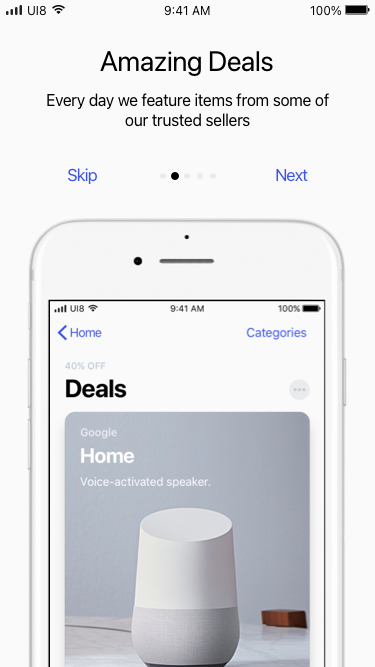
Text in this UI design:
Next
Skip
Every day we feature items from some of our trusted sellers
Amazing Deals